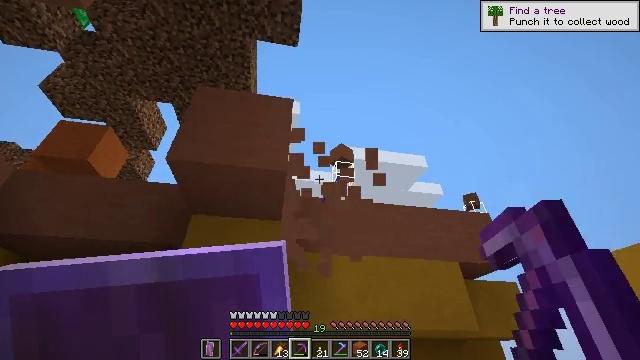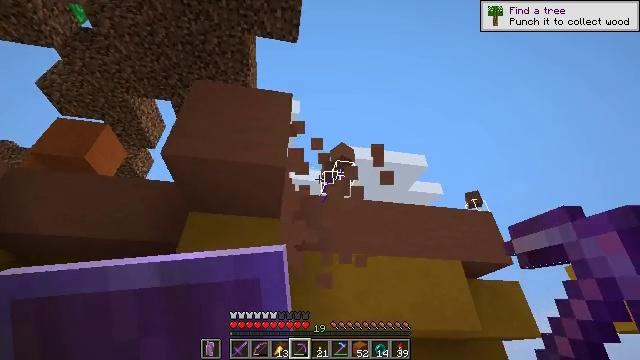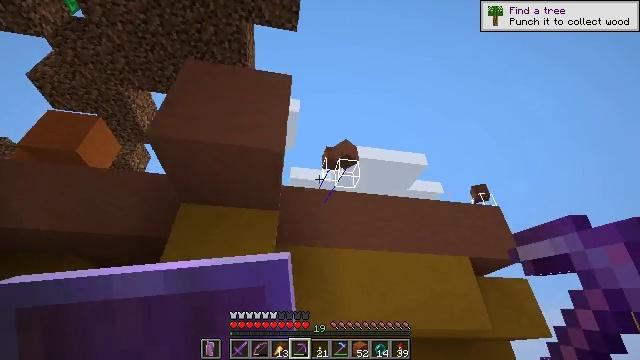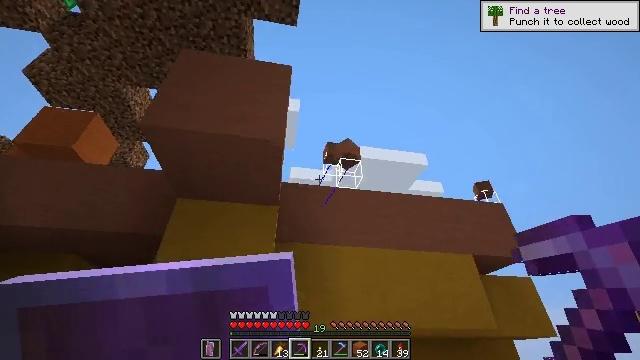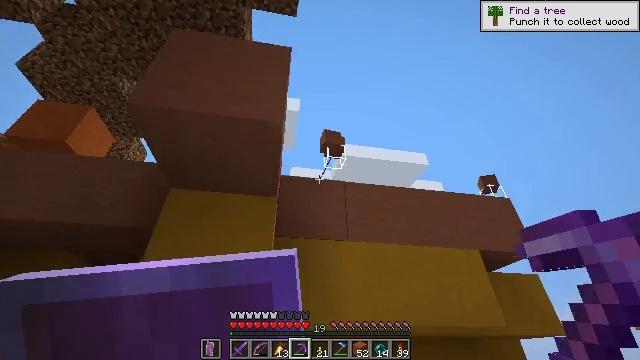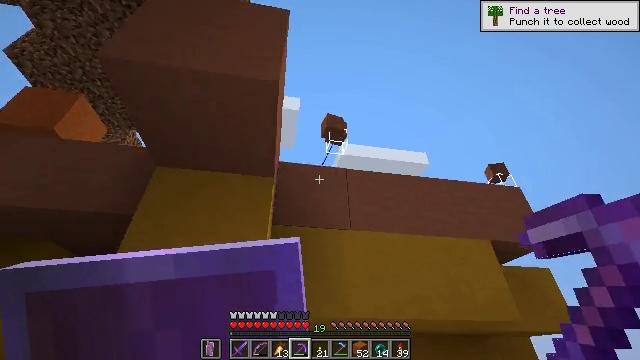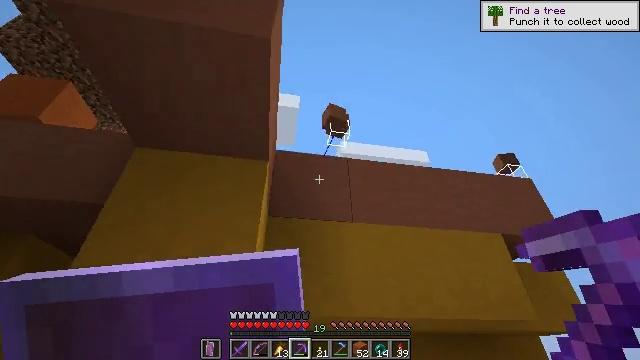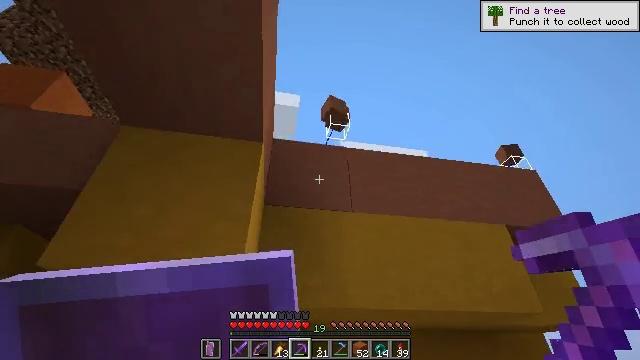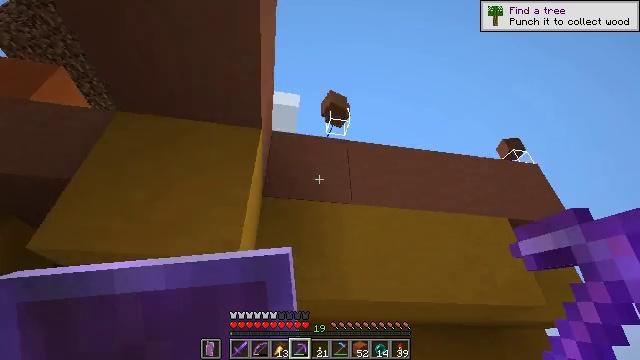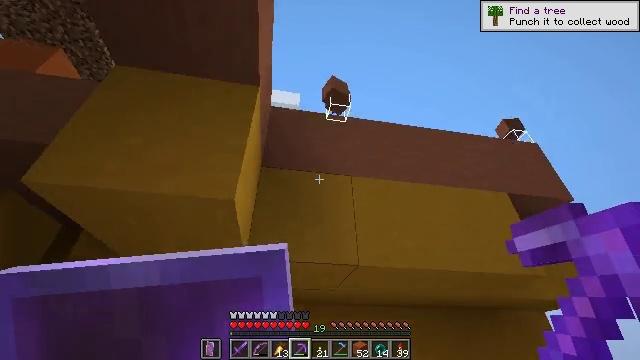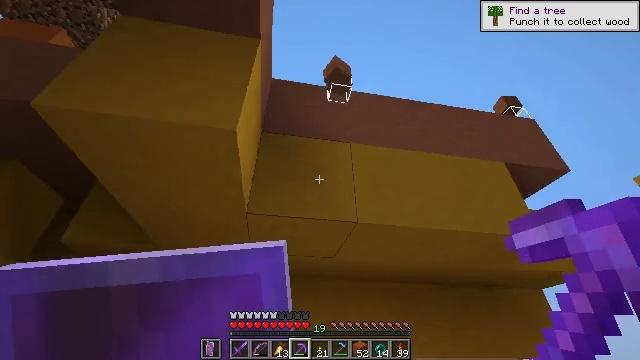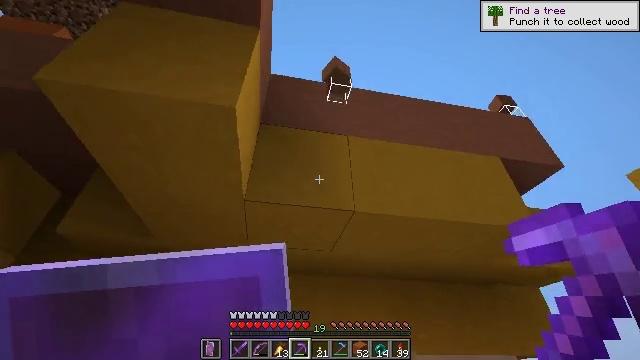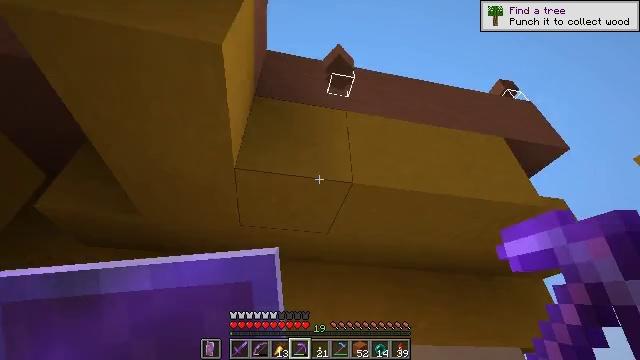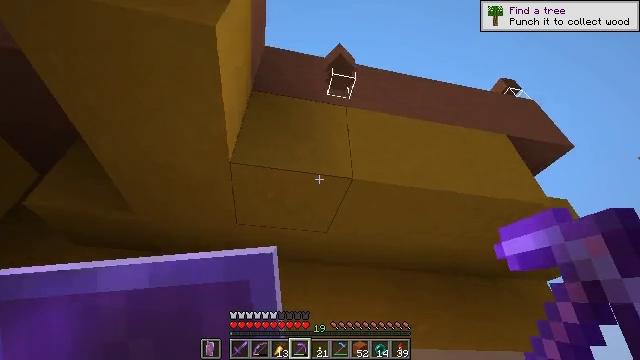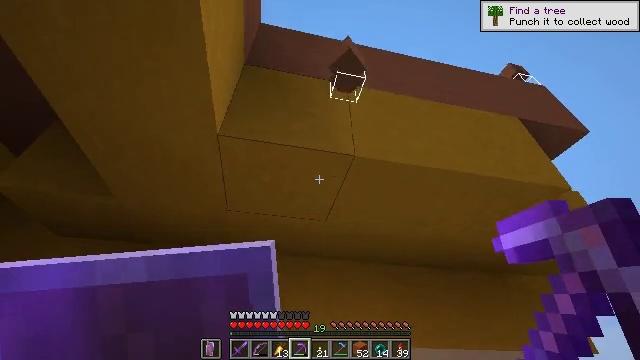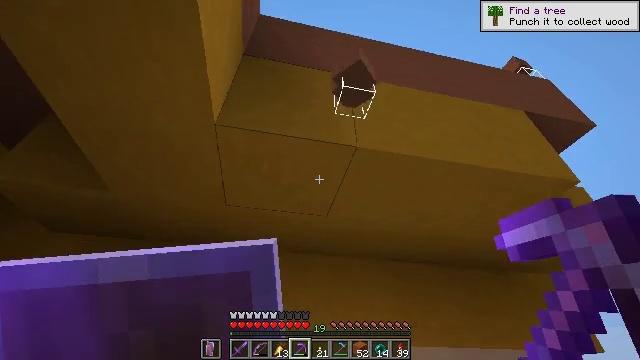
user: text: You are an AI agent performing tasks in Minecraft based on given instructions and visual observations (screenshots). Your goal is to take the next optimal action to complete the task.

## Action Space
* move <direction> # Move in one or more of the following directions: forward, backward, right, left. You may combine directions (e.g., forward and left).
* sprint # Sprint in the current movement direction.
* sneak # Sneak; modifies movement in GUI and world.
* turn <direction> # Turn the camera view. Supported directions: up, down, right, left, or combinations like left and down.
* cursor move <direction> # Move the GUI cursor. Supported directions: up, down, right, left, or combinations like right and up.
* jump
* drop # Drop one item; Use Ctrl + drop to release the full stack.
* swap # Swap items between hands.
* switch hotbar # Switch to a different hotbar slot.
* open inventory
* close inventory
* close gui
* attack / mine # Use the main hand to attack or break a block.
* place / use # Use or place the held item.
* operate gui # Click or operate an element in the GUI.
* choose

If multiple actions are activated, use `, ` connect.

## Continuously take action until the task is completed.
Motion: motion action
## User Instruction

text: Dig up the terracotta.
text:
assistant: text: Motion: move forward
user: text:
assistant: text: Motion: move forward
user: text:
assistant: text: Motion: move forward
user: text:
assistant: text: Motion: move forward
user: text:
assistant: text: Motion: move forward
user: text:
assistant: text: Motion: move forward
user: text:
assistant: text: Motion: move forward
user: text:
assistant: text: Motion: move forward
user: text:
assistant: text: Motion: move forward
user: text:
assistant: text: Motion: move forward
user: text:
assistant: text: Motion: move forward, turn up
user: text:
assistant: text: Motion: move forward
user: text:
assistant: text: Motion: move forward
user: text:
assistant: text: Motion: no_op
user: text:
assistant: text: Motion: no_op
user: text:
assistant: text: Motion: no_op
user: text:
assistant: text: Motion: no_op
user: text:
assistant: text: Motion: no_op
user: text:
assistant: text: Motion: no_op
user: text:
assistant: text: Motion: no_op
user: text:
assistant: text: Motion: turn right
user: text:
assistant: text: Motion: turn right and up
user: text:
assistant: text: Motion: turn right
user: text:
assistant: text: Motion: turn right and down
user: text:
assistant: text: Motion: turn right and down
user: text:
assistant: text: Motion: no_op
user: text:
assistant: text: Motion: move forward
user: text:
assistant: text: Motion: move forward
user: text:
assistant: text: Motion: move forward
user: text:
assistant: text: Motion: move forward